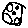
Label: moon